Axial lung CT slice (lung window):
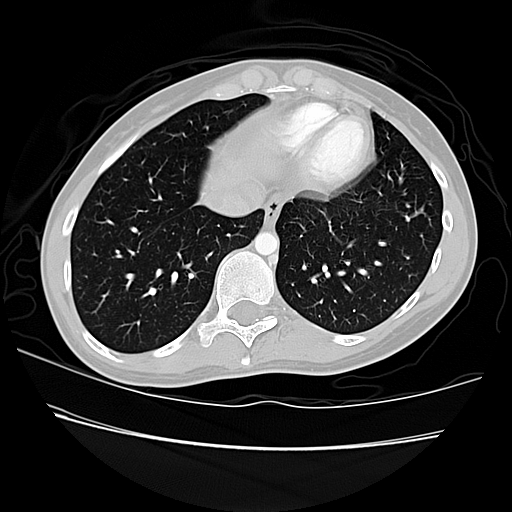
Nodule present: no